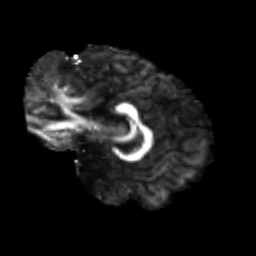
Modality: FA
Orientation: sagittal
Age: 21
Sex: male
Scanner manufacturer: siemens
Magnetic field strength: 3 T
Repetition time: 3.5 s
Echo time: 0.125 s